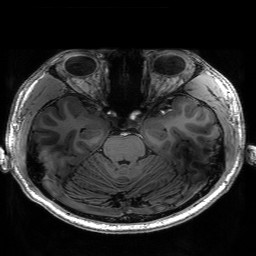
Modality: T1w
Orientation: coronal